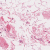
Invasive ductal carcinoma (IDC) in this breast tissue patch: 0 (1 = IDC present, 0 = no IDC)